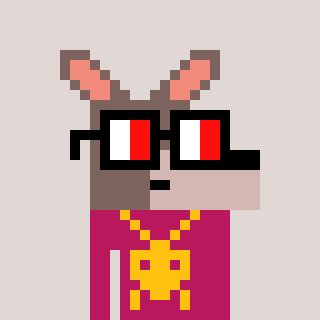
a pixel art character with square glasses with black frames and red eyes, a kangaroo-shaped head and a darkpink-colored body on a warm background